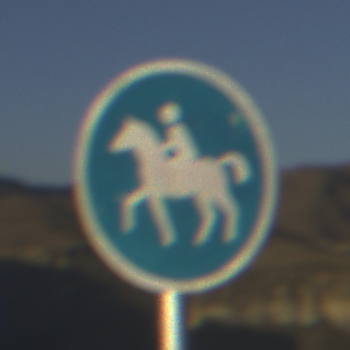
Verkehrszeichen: Reitweg
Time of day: SunriseSunset
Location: Outdoor (Nature)
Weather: Clear
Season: NotSpecified
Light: Natural